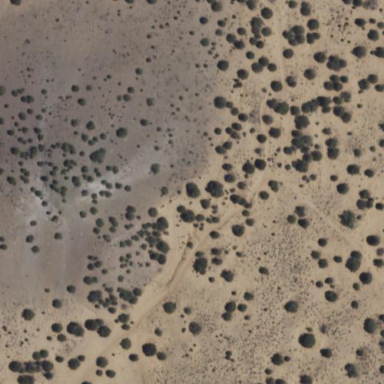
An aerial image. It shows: Patch of scrub vegetation.